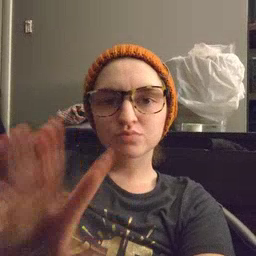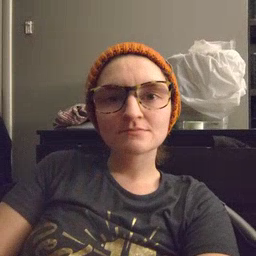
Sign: blow